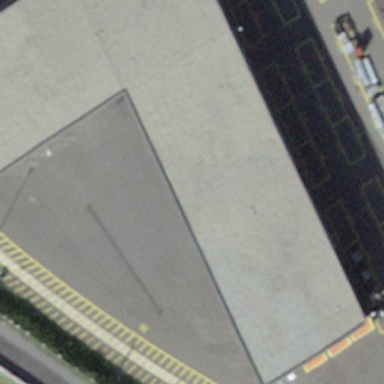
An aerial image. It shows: Transportation building.